Field crop: maize
Growth stage: 2
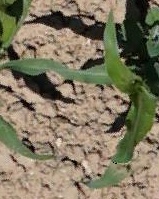
Species: maize